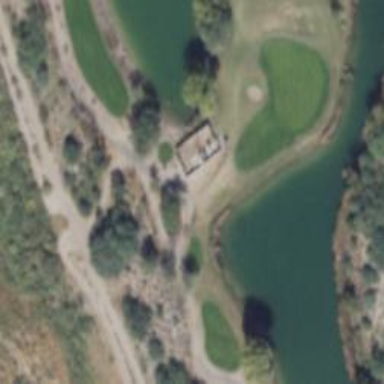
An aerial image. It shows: Path used for both walking and golf.